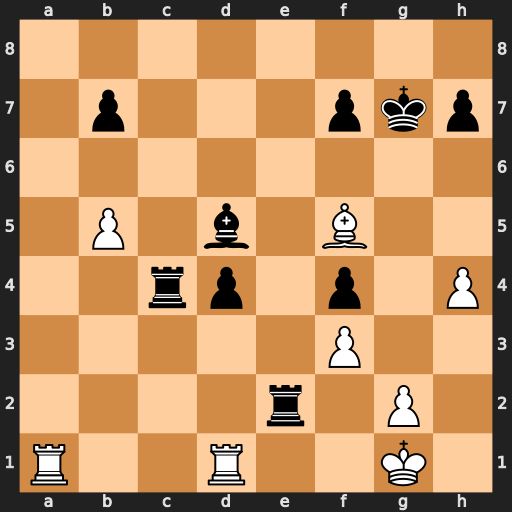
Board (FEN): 8/1p3pkp/8/1P1b1B2/2rp1p1P/5P2/4r1P1/R2R2K1
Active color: w
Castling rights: -
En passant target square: -
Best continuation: Bd3 Rb2 Bxc4